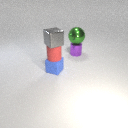
small gray metal cube above small red rubber cylinder